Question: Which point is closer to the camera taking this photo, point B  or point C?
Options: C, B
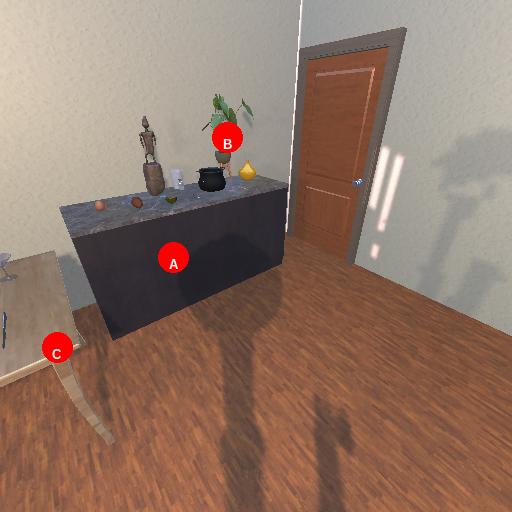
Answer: C